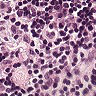
Metastatic tissue present: no